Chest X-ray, AP view. Patient: 40 years old, sex F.
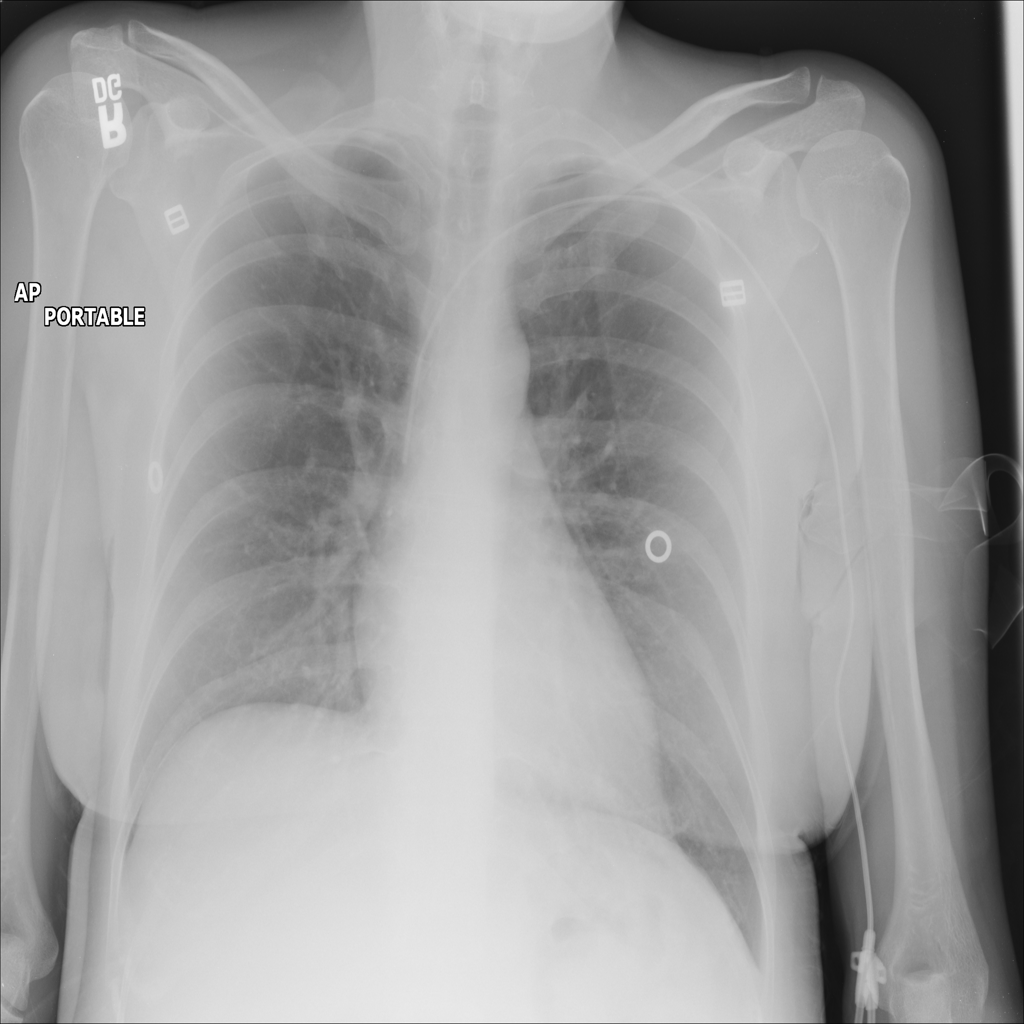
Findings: No Finding